Question: I have the following query
'''
select top 25
tblSystem.systemName,
tblCompany.name
from
tblSystem
join tblCompany
on tblSystem.fkCompanyID = tblCompany.pkCompanyID
order by
tblSystem.systemName,
tblCompany.name
'''
That generates the first execution plan in the picture, the 2nd is the same query without the 'order by'

Is there any way a can get rid of the 'TOP N Sort' (so only a 'TOP' is needed) by indexing the tables in a particular way?
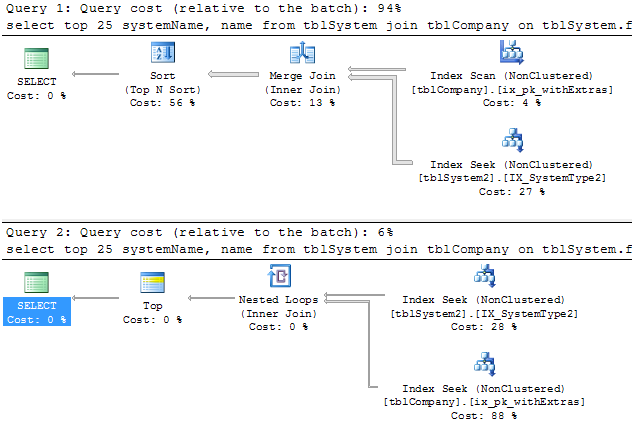
Answer: Add an index to 'tblSystem' on 'systemName' with 'fkCompanyID' included.
'''
create index IX_tblSystem_systemName
on tblSystem(systemName) include(fkCompanyID)
'''
Rewrite your query to pick the 25 first values (with ties) from 'tblSystem' in a derived table ordered by 'systemName' and then join to 'tblCompany' to get the 25 values you need.
Depending on if 'fkCompanyID' allows null values or not you need to filter out null values in the where clause in the derived table.
'''
select top (25)
S.systemName,
C.name
from (
select top (25) with ties
S.fkCompanyID,
S.systemName
from tblSystem as S
where S.fkCompanyID is not null
order by S.systemName
) as S
inner join tblCompany as C
on S.fkCompanyID = C.pkCompanyID
order by S.systemName,
C.name
'''
You will still have to top(n) sort operator but it will only sort the 25 rows (+ ties) that you got from the derived table joined against 'tblCompany'.